Question: I've been playing with the google apps console and it has a fluid page where there are grids of items. When the user makes the window bigger and smaller the width of the grid items gets smaller and smaller until it drops one onto the next row when it cant make each grid item any smaller.
Can anyone tell me what this technique is called so I can find some tutorials. For bonus points, does it require javascript?

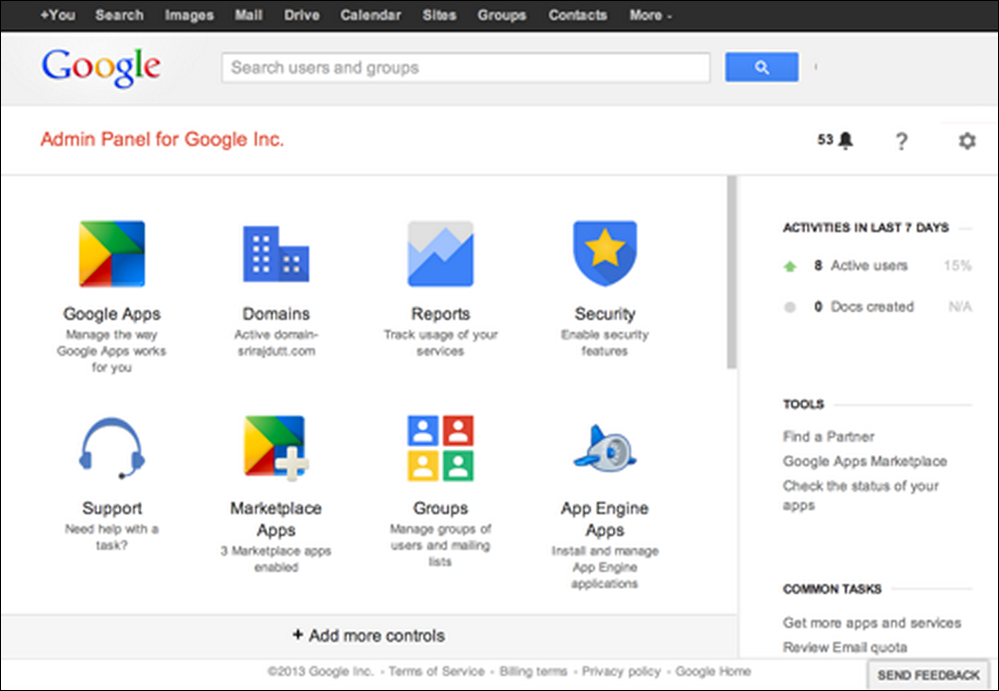
Answer: The technique is known as liquid or elastic layout. It is achieved via CSS, no javascript required. If you're looking for tutorials, you might this article useful:
<URL> by Zoe Mickley Gillenwater